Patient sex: F
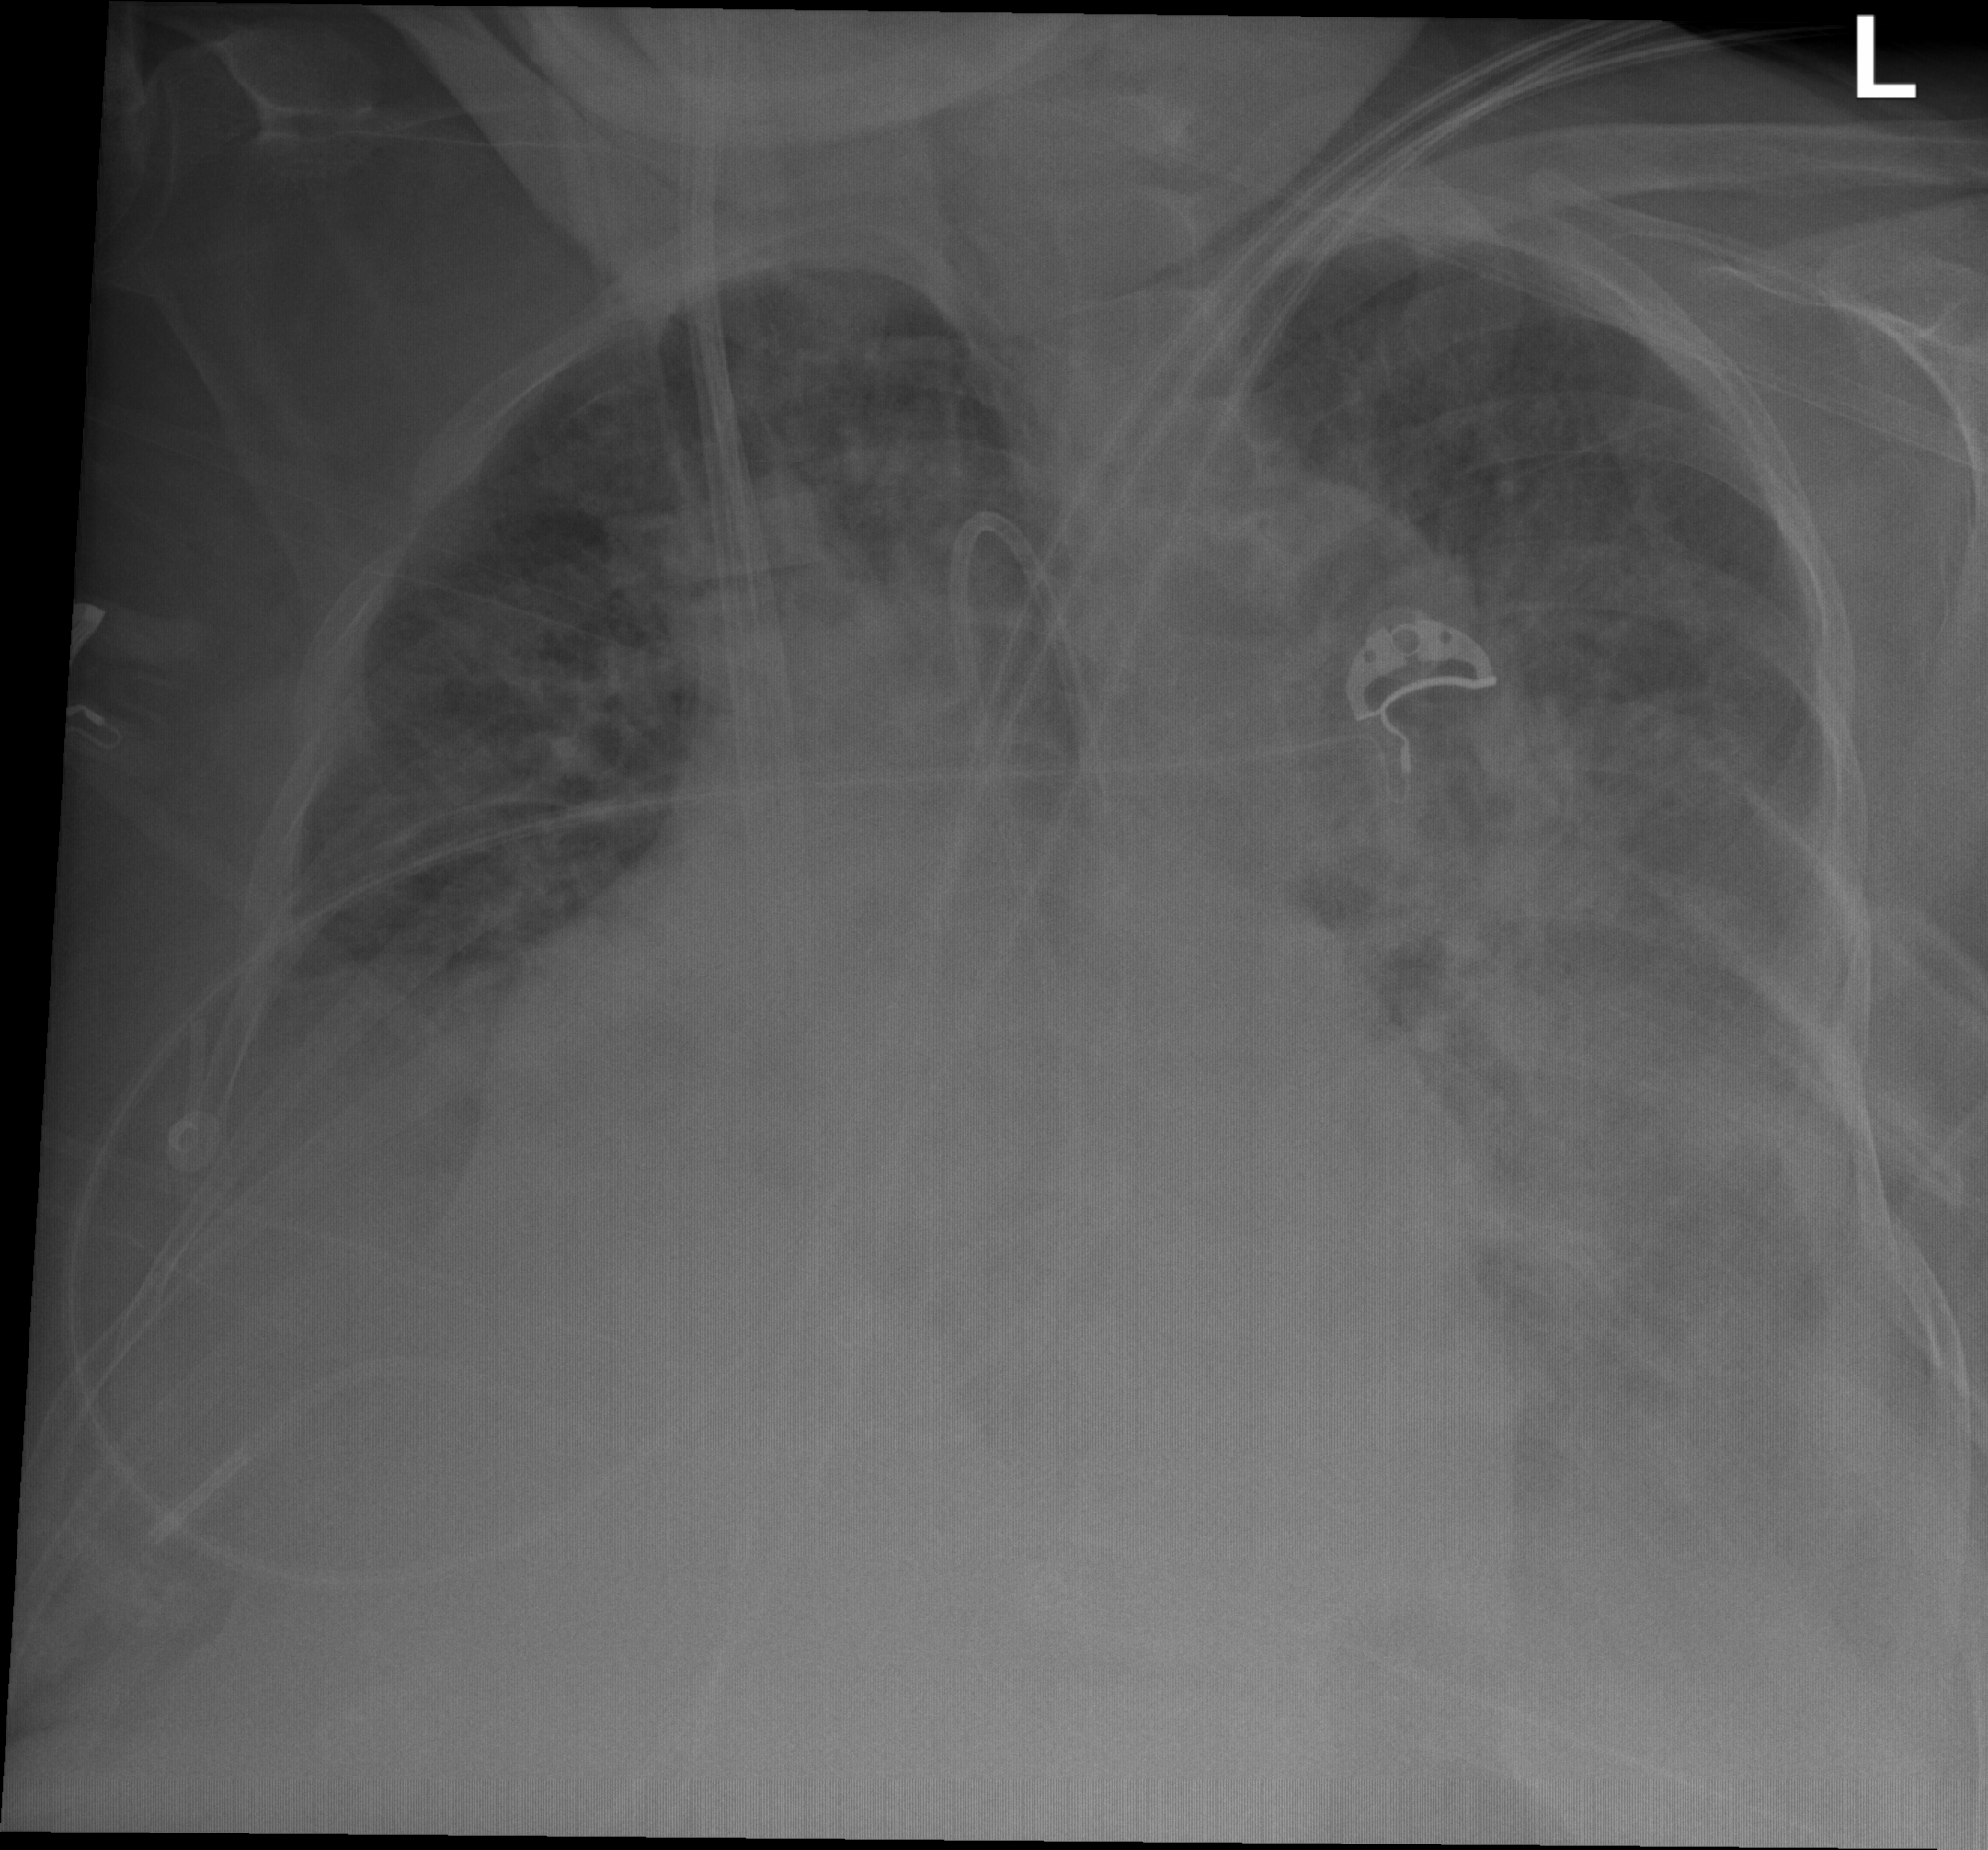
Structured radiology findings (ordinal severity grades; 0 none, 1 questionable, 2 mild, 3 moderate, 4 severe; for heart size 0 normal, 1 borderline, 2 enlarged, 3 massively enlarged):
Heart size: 3
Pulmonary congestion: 3
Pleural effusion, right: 3
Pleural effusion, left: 3
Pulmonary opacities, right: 3
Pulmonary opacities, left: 2
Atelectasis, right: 3
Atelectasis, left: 2